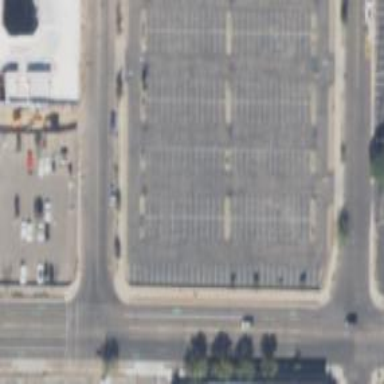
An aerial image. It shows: Asphalt parking aisle road for service vehicles.